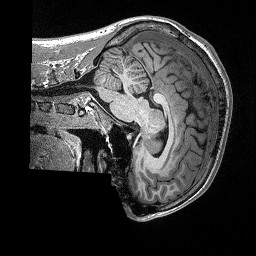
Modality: T1w
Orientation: sagittal
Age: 21
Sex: male